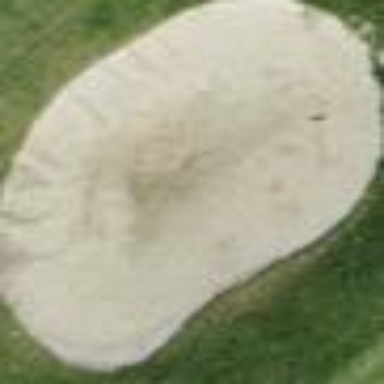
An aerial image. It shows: Sand bunker on golf course.